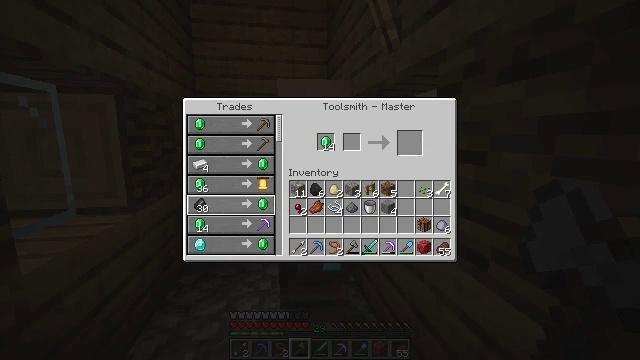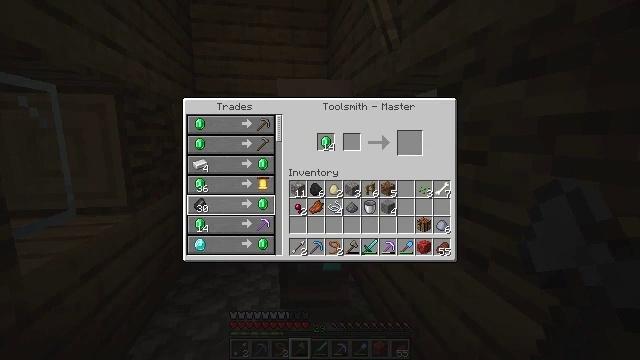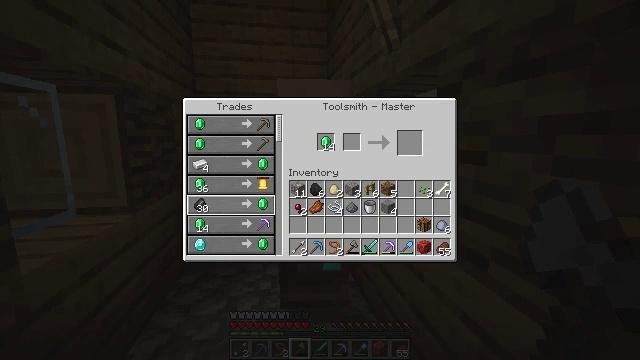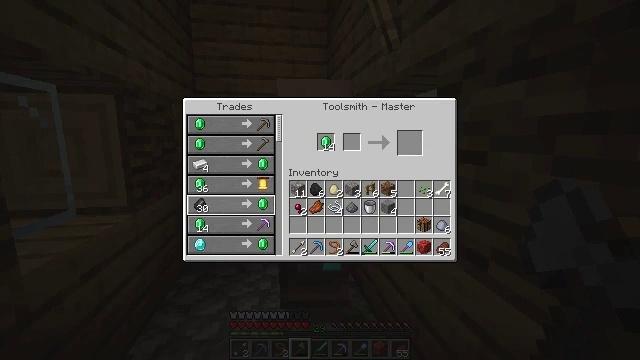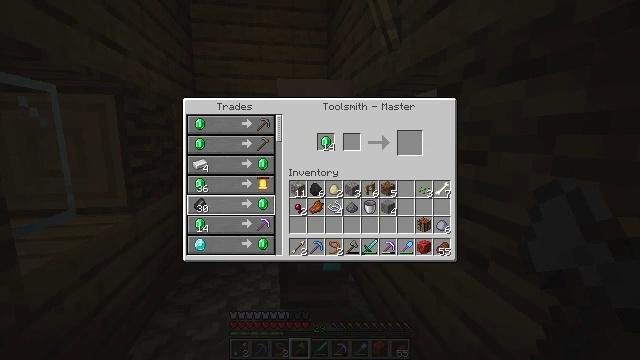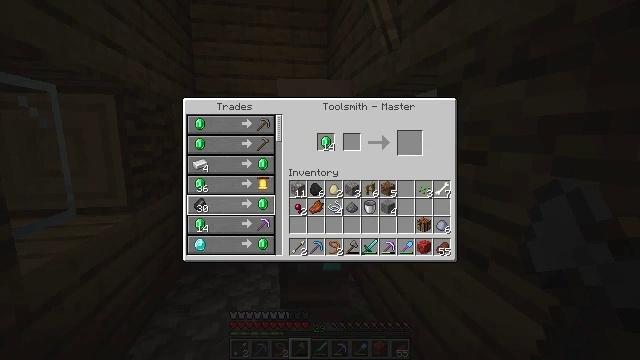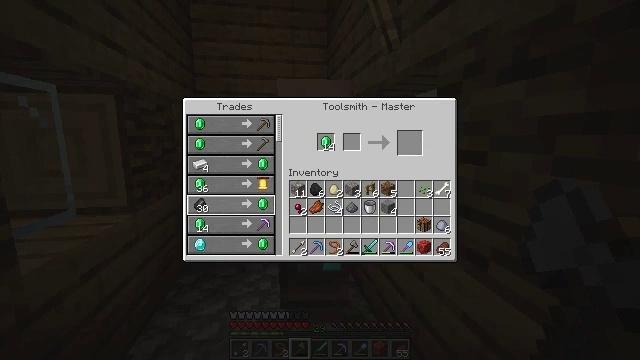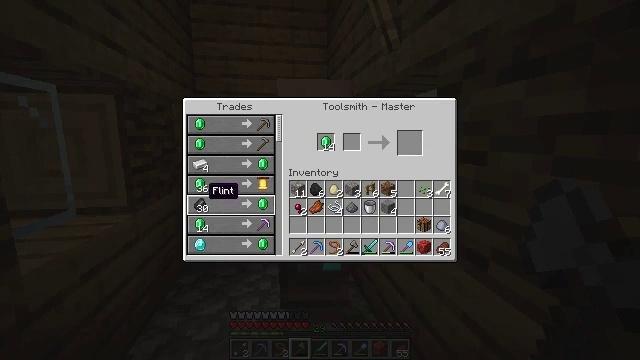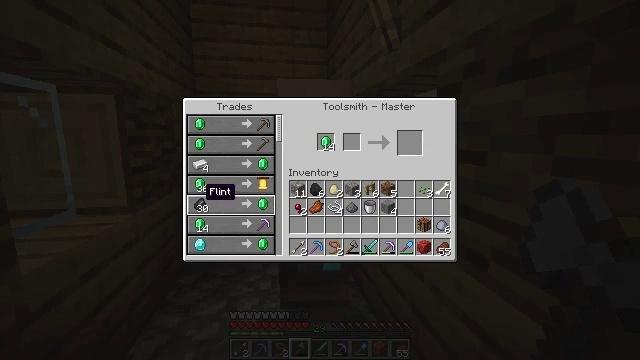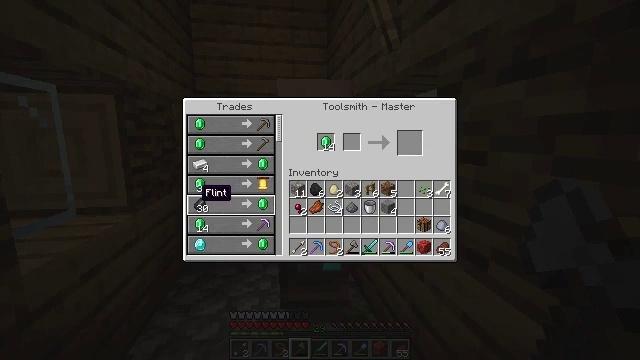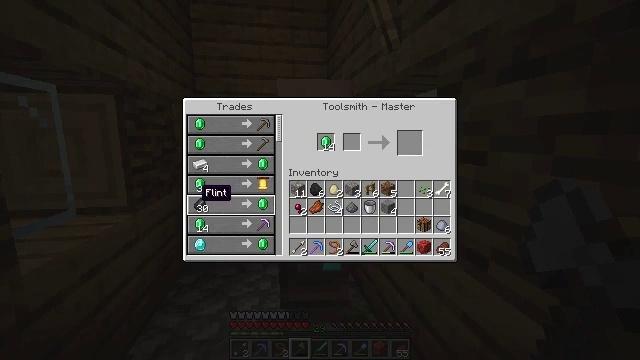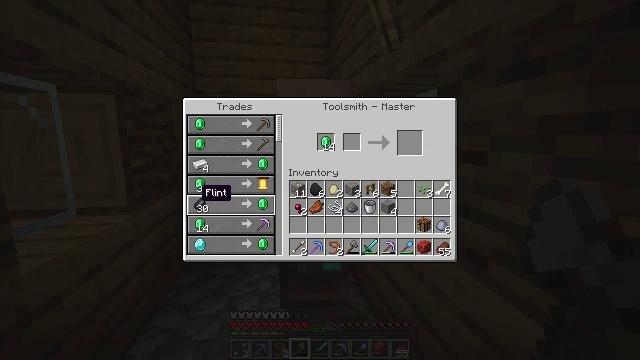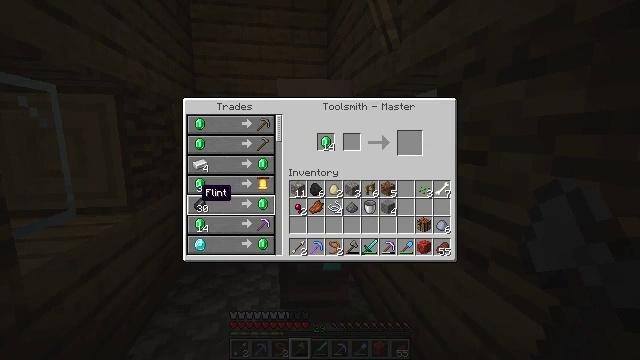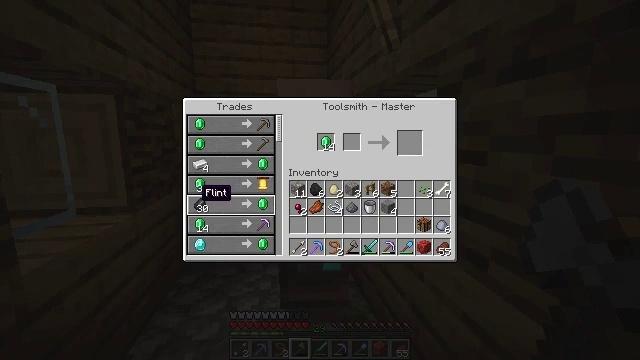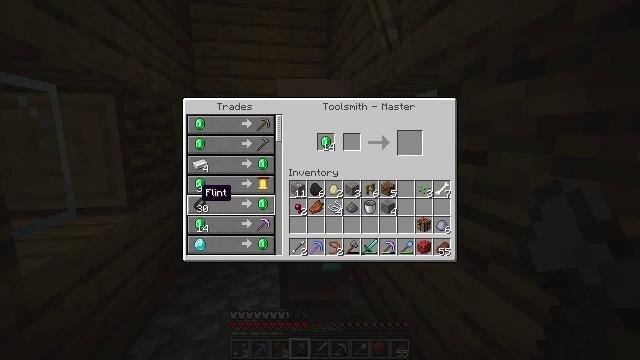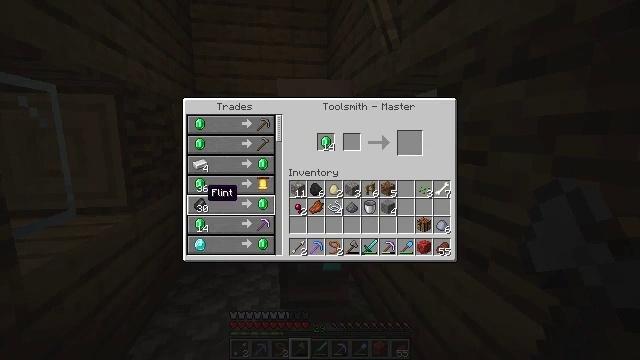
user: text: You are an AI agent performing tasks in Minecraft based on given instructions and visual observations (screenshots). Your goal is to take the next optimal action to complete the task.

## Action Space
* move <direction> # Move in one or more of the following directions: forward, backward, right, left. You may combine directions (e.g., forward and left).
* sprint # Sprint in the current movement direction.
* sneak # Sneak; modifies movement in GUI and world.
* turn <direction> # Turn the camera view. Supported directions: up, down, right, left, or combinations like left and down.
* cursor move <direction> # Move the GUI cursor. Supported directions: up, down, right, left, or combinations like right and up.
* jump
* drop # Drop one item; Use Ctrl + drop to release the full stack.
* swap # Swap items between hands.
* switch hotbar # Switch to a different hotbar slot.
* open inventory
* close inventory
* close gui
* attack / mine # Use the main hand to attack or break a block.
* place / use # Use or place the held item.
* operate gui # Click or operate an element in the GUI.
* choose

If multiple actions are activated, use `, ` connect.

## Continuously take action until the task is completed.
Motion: motion action
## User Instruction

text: Remove a lead from the inventory.
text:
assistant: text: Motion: cursor move left
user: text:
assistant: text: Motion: cursor move left
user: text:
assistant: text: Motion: no_op
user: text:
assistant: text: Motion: no_op
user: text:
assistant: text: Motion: no_op
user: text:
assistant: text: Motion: no_op
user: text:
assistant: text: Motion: no_op
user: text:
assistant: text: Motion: no_op
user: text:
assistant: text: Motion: no_op
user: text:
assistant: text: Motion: no_op
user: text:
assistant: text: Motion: no_op
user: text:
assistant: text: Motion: no_op
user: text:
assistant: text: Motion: no_op
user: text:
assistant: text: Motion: no_op
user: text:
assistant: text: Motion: no_op
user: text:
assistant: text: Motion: no_op
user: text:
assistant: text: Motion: no_op
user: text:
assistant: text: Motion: no_op
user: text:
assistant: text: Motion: no_op
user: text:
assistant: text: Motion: no_op
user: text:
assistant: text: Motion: no_op
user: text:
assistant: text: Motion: no_op
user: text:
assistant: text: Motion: no_op
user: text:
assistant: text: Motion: no_op
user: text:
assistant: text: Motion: no_op
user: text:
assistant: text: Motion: no_op
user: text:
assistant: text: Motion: no_op
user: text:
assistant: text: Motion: no_op
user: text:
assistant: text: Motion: no_op
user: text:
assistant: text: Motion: no_op